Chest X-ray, PA view. Patient: 32 years old, sex F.
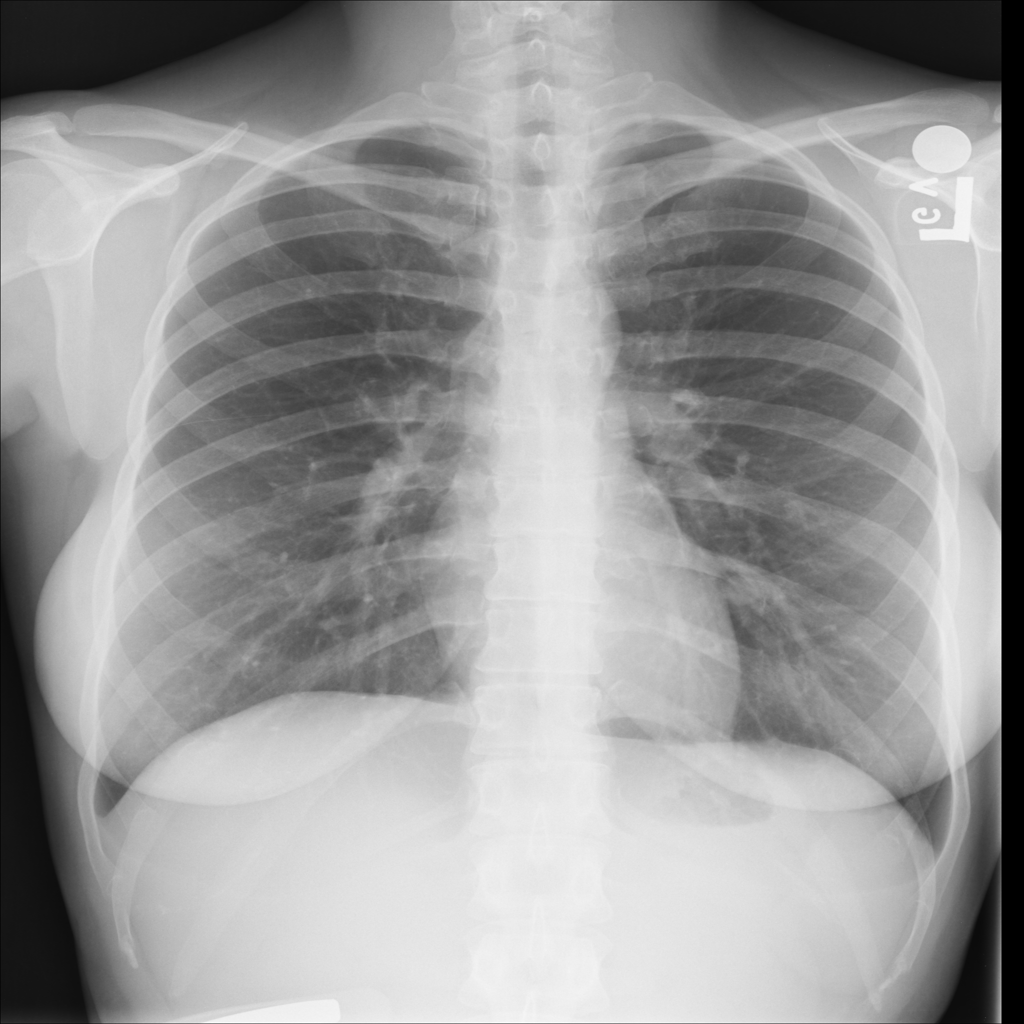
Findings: No Finding